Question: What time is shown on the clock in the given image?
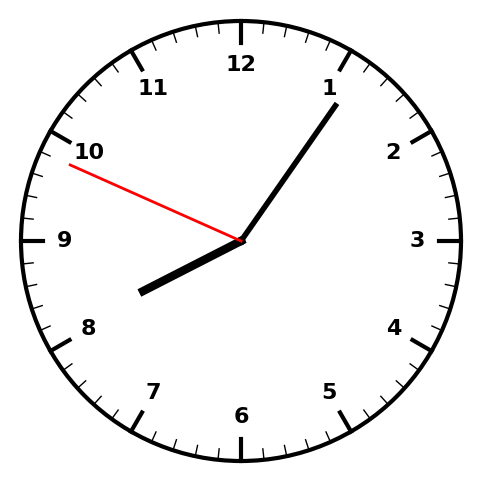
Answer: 08:05:49